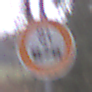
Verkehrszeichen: TatsaechlicheAchslast
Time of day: Midday
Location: Outdoor (Nature)
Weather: Overcast
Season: Autumn
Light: Natural